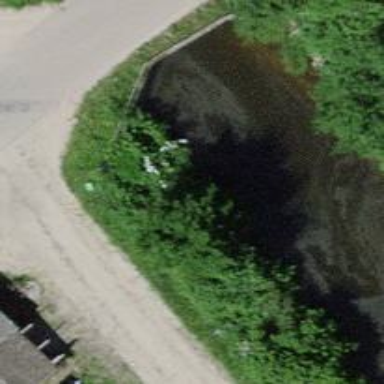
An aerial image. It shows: Canal.